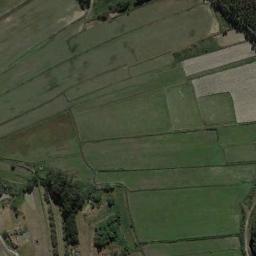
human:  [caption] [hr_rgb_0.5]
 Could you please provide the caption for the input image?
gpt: The green terrace is next to some trees .

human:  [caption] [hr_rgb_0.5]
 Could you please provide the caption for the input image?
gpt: There are many plants on the terrace .

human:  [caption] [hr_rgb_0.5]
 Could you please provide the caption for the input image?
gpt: There is a winding path through the green terraces .

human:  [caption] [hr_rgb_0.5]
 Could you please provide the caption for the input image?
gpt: A large dense layer of green terraces .

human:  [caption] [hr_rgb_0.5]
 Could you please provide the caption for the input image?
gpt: There are some green terraces arranged neatly .